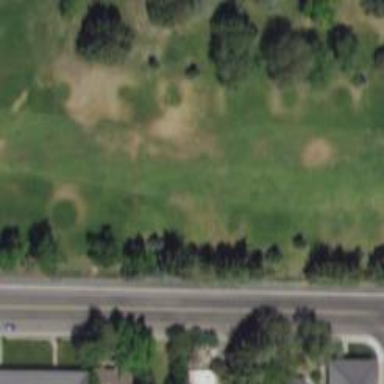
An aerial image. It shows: Golf hole.